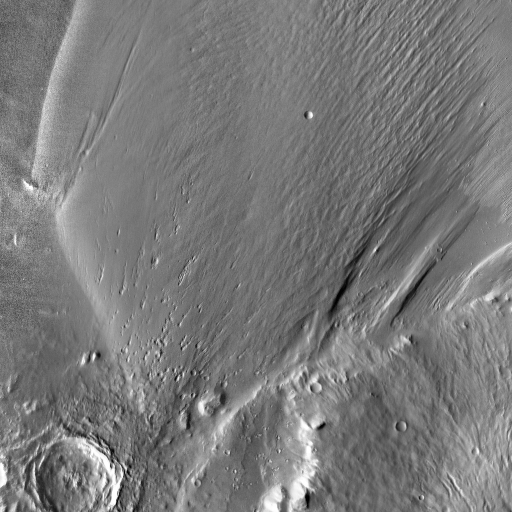
Crater classes present: Background, Other, Layered, Buried, Secondary